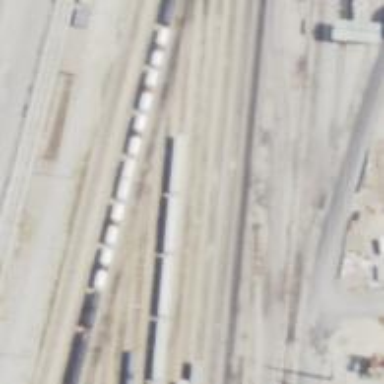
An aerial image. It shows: Railway yard.